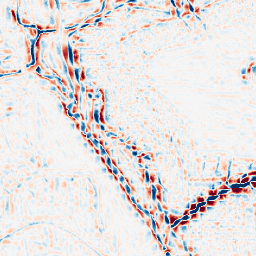
Category: wavelet
Decomposition family: wavelet_biorthogonal
Decomposition parameters: wavelet: bior2.4
level: 3
Upsampling method: sinc_hamming
Upsampling parameters: scale: 8
kernel_size: 16
Upsampling scale: 8